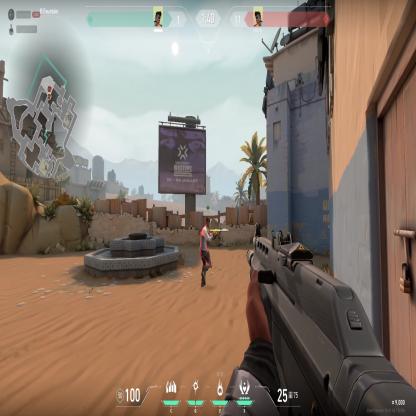
Label: enemy